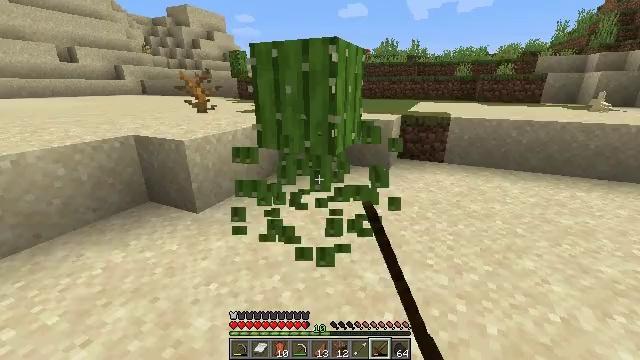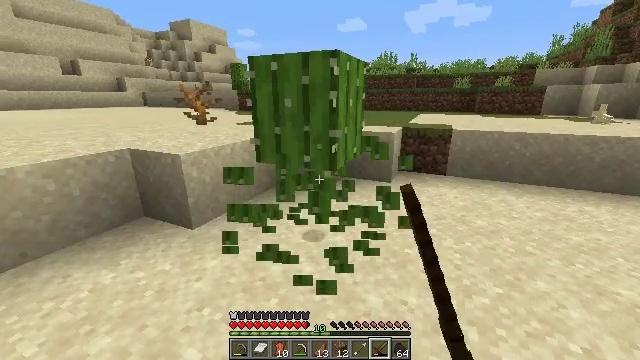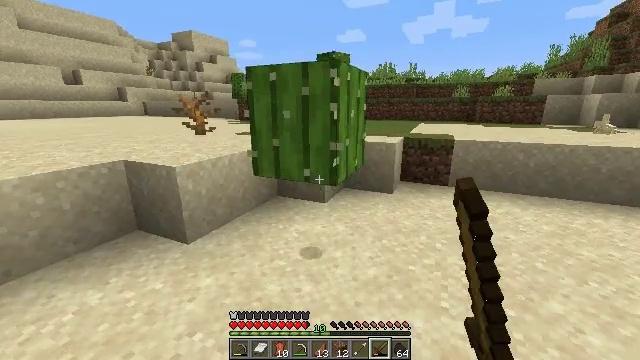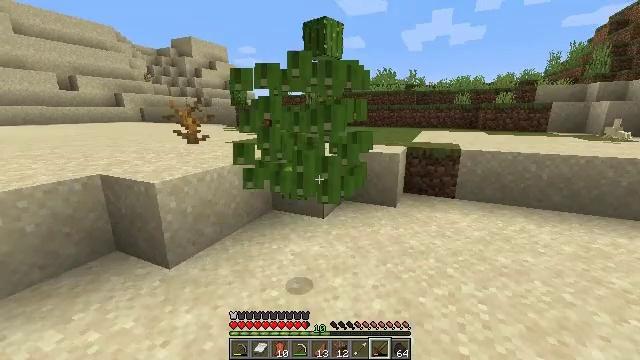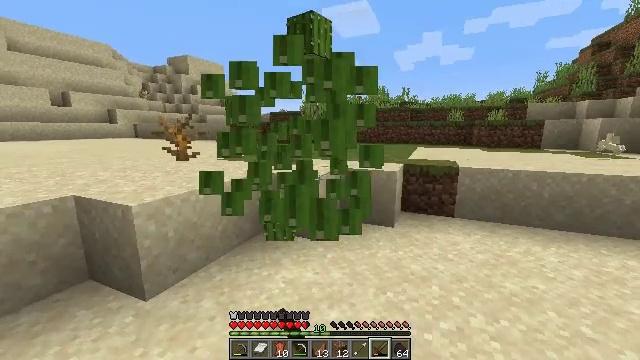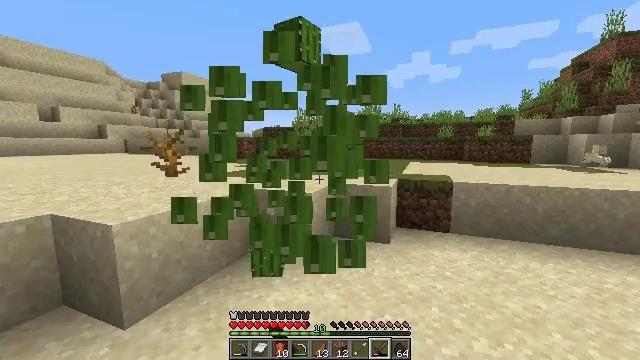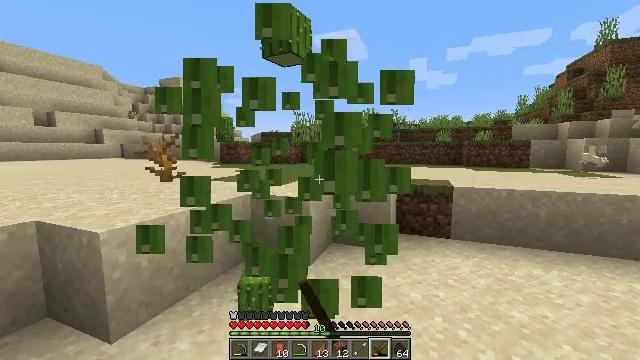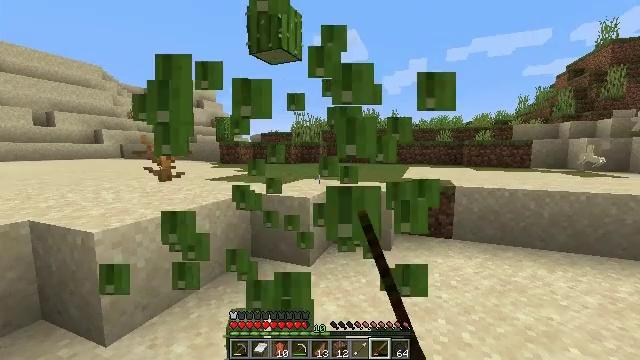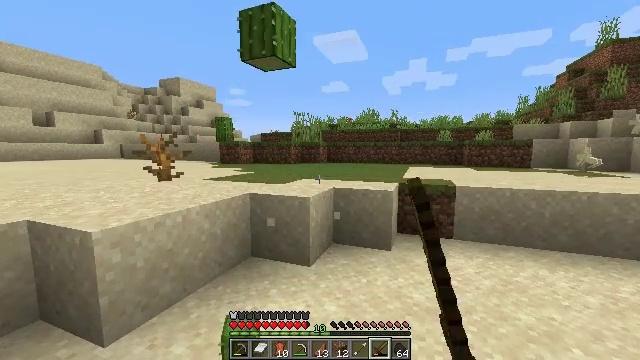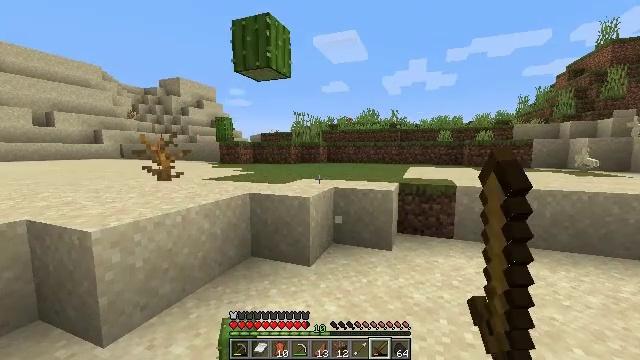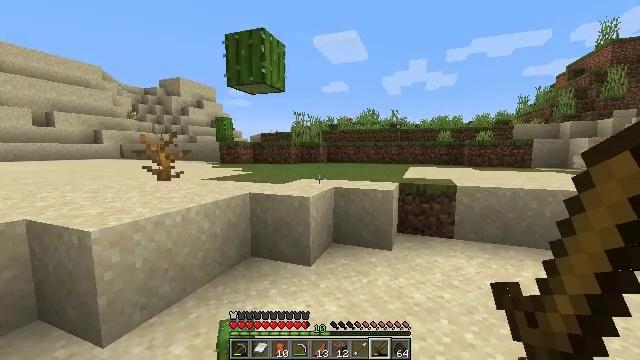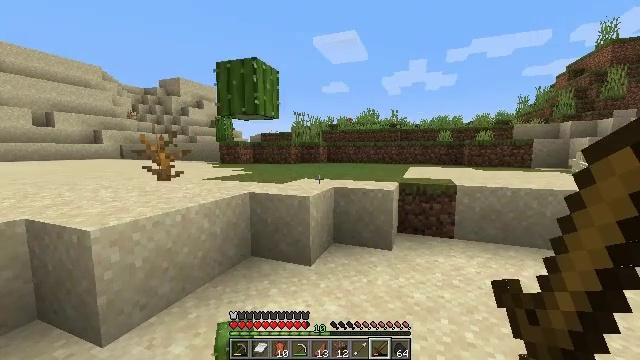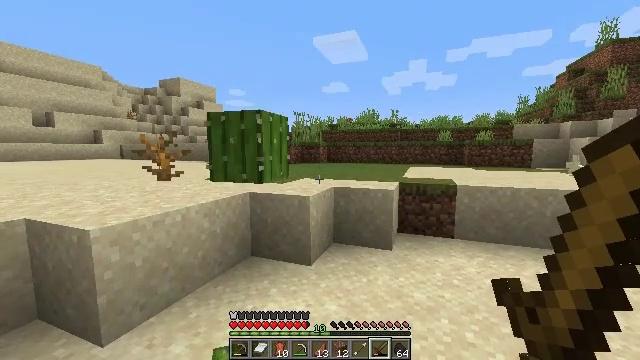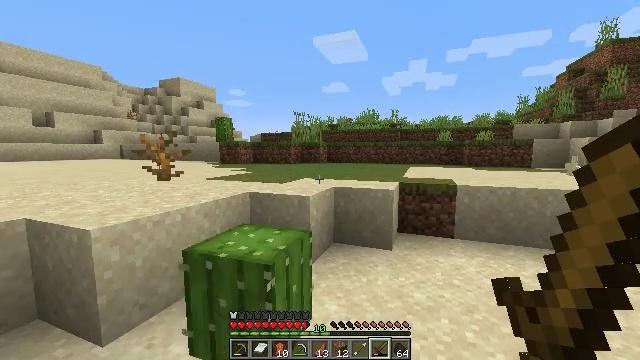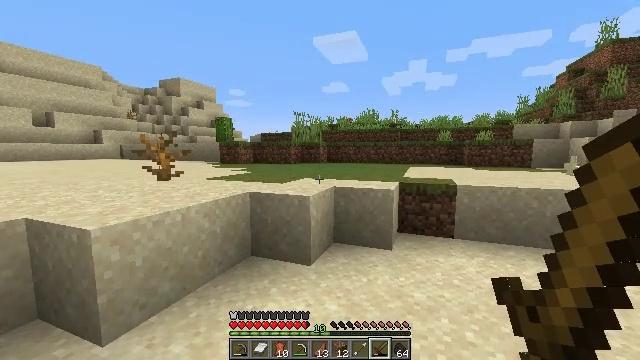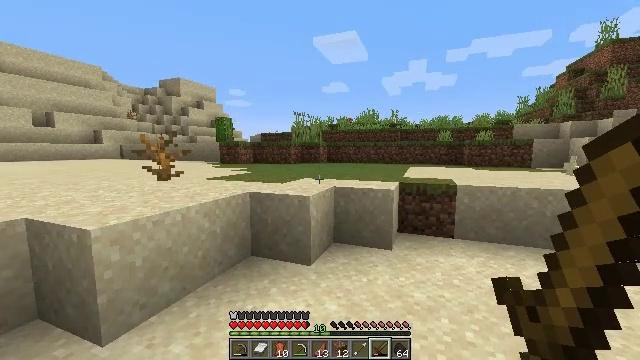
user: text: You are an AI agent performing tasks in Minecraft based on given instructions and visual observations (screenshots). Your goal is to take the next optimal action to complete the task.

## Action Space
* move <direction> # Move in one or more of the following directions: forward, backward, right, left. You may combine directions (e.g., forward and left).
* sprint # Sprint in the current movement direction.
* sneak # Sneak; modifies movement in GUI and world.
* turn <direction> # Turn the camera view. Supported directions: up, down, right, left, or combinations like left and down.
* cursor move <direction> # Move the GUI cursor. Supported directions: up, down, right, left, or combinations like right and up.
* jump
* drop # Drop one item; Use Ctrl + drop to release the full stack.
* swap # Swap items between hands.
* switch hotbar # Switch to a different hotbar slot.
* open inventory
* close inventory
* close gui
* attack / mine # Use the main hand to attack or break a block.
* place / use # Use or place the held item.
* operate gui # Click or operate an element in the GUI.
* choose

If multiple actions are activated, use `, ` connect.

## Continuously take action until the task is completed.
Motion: motion action
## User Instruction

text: Hunt animals.
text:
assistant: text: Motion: move forward, turn up, attack / mine
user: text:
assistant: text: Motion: move forward, turn up, attack / mine
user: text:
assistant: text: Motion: move forward, turn up, attack / mine
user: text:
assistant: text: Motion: move forward, turn right and up, attack / mine
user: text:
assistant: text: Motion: turn right and up, attack / mine
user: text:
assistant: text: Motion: turn up, attack / mine
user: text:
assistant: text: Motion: attack / mine
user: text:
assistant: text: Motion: attack / mine
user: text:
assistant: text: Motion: attack / mine
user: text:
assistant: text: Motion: attack / mine
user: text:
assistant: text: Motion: attack / mine
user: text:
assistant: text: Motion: attack / mine
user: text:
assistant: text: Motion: attack / mine
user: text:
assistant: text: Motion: attack / mine
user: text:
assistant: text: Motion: attack / mine
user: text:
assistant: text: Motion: attack / mine
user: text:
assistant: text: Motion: move forward
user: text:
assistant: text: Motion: move forward
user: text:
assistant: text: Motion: move forward
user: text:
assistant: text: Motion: move forward
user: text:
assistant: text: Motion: move forward, turn right and down
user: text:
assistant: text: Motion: move forward, sprint, turn right and down
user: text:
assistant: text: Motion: move forward, sprint, turn right and down
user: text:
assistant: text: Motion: move forward, sprint, turn right
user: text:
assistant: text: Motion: move forward, sprint, turn right
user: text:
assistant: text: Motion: move forward
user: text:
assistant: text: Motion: move forward
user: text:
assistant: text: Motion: move forward
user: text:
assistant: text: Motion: move forward, turn left
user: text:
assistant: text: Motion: move forward, turn left and up